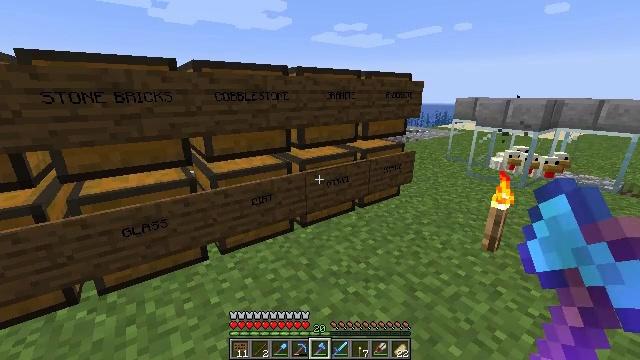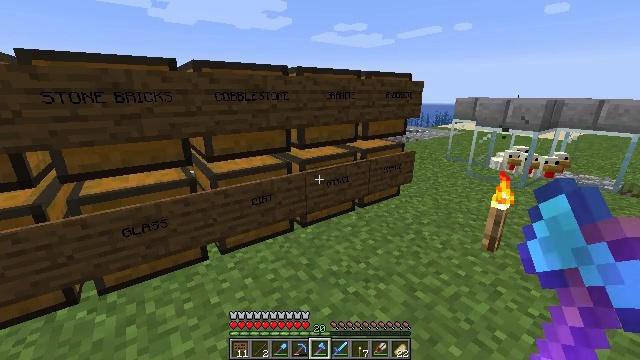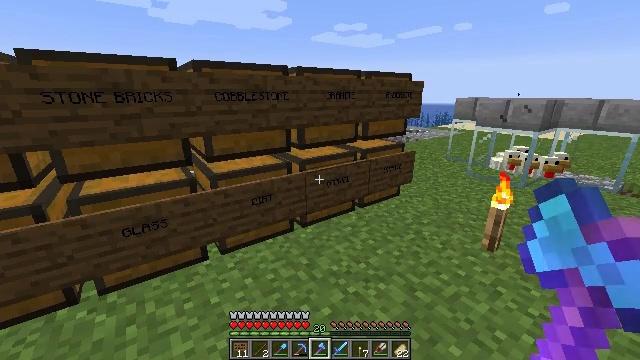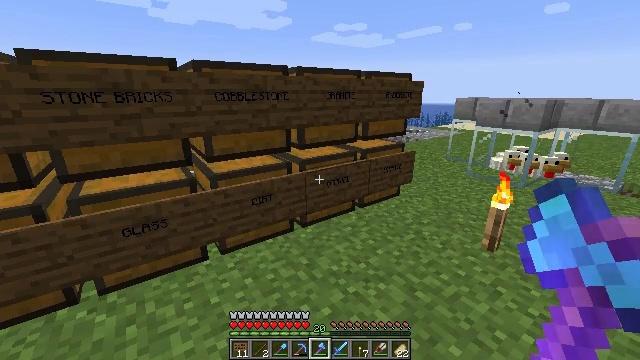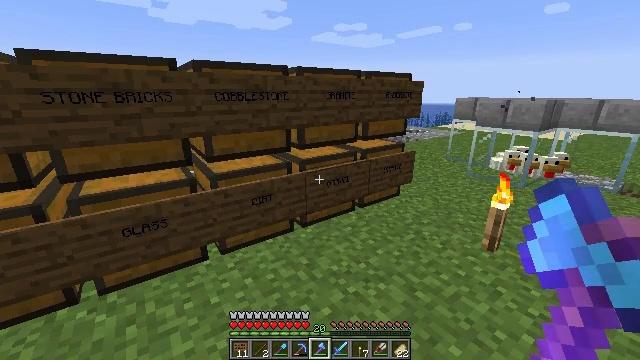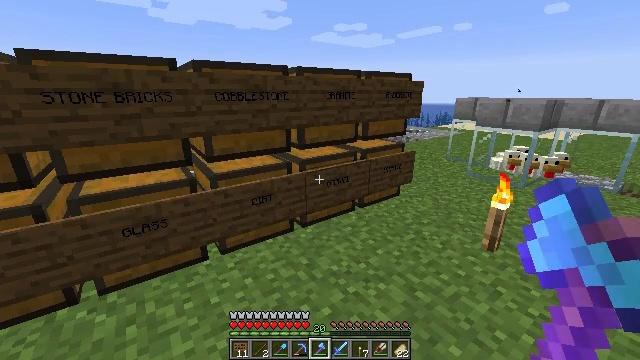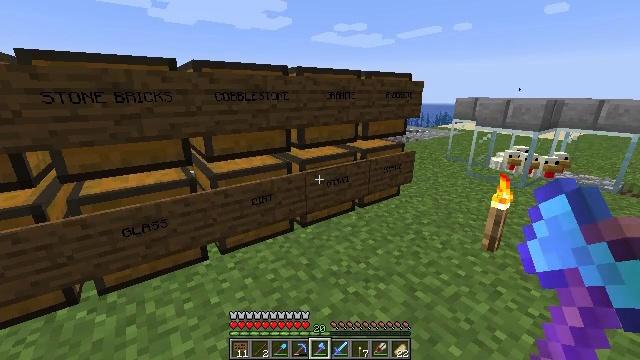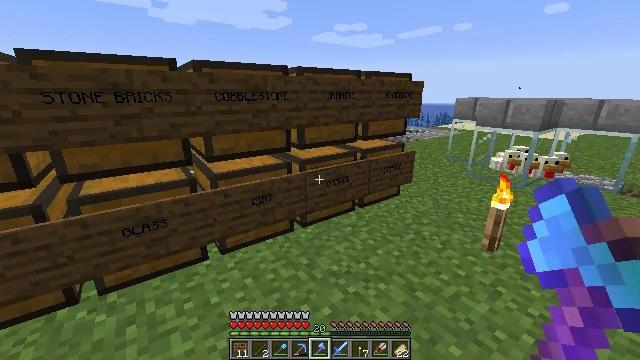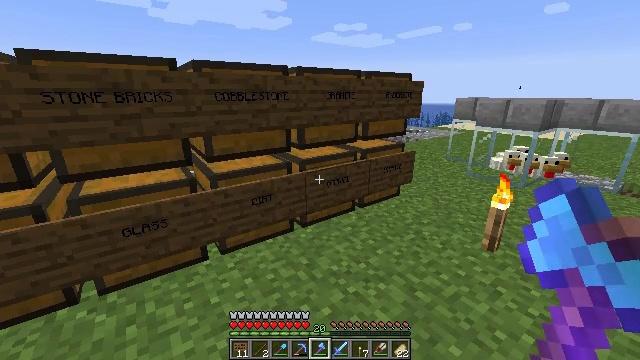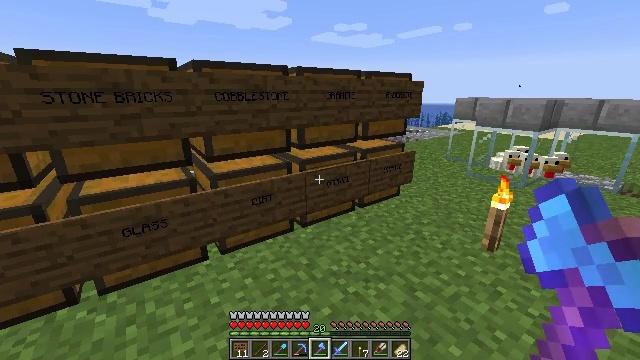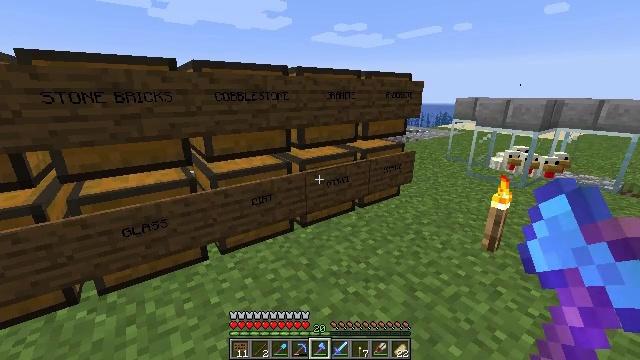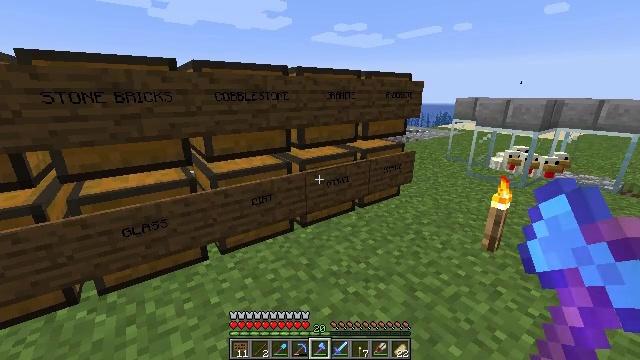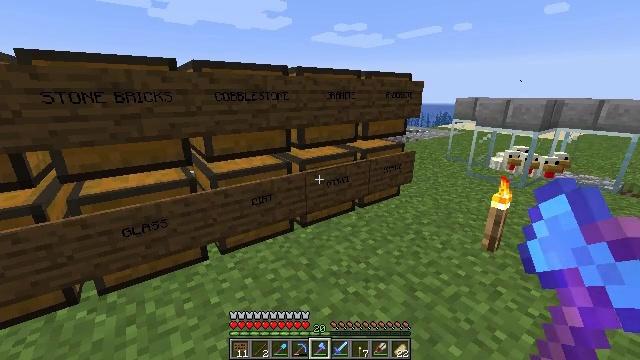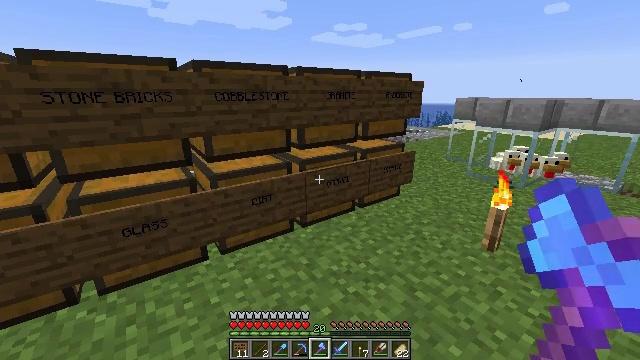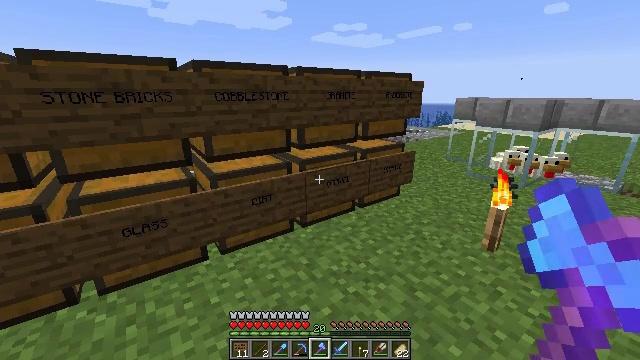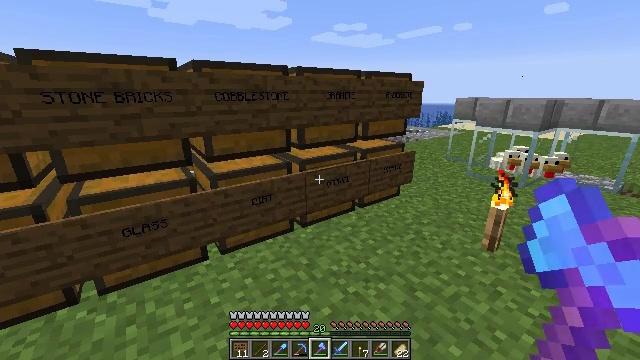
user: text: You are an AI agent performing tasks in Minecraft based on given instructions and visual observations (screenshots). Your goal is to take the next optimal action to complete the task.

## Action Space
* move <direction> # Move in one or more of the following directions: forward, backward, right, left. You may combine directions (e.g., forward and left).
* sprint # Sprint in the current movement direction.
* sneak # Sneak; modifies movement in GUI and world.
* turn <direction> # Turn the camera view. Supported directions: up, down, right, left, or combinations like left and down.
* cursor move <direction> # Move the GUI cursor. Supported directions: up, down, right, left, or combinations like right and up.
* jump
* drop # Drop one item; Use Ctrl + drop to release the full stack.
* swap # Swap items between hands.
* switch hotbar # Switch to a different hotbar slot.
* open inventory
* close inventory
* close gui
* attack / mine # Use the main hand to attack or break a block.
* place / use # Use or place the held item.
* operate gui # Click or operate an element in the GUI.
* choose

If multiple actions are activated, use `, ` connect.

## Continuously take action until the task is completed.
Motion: motion action
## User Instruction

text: Mine the torch on the wall.
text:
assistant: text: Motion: no_op
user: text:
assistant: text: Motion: no_op
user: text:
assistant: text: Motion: no_op
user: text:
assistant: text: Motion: no_op
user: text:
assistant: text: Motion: no_op
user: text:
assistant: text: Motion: no_op
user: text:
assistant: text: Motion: no_op
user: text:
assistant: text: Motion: no_op
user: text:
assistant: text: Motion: no_op
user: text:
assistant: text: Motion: no_op
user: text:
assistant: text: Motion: no_op
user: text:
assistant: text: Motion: no_op
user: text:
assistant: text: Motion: no_op
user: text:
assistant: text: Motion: no_op
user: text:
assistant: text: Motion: no_op
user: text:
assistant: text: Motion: no_op
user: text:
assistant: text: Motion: no_op
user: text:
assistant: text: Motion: no_op
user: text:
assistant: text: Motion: no_op
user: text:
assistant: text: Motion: no_op
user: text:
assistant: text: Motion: turn up
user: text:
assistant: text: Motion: no_op
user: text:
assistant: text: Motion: no_op
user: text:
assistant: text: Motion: no_op
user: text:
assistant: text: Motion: no_op
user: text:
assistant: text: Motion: no_op
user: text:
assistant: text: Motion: use / place
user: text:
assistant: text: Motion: use / place
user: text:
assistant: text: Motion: use / place
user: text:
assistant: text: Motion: use / place